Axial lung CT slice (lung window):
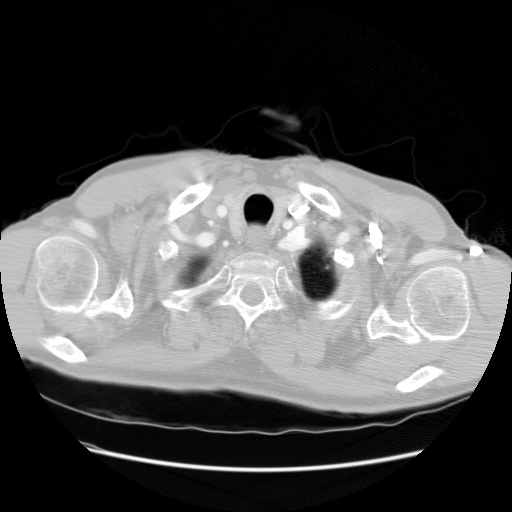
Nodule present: no